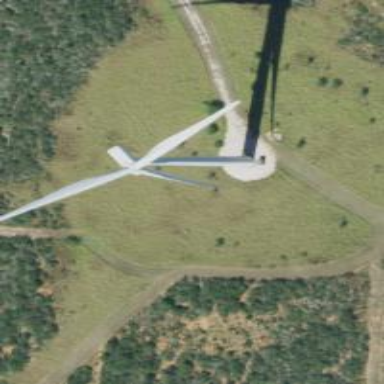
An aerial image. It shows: Wind generator powered by horizontal-axis wind turbine.